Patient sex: M
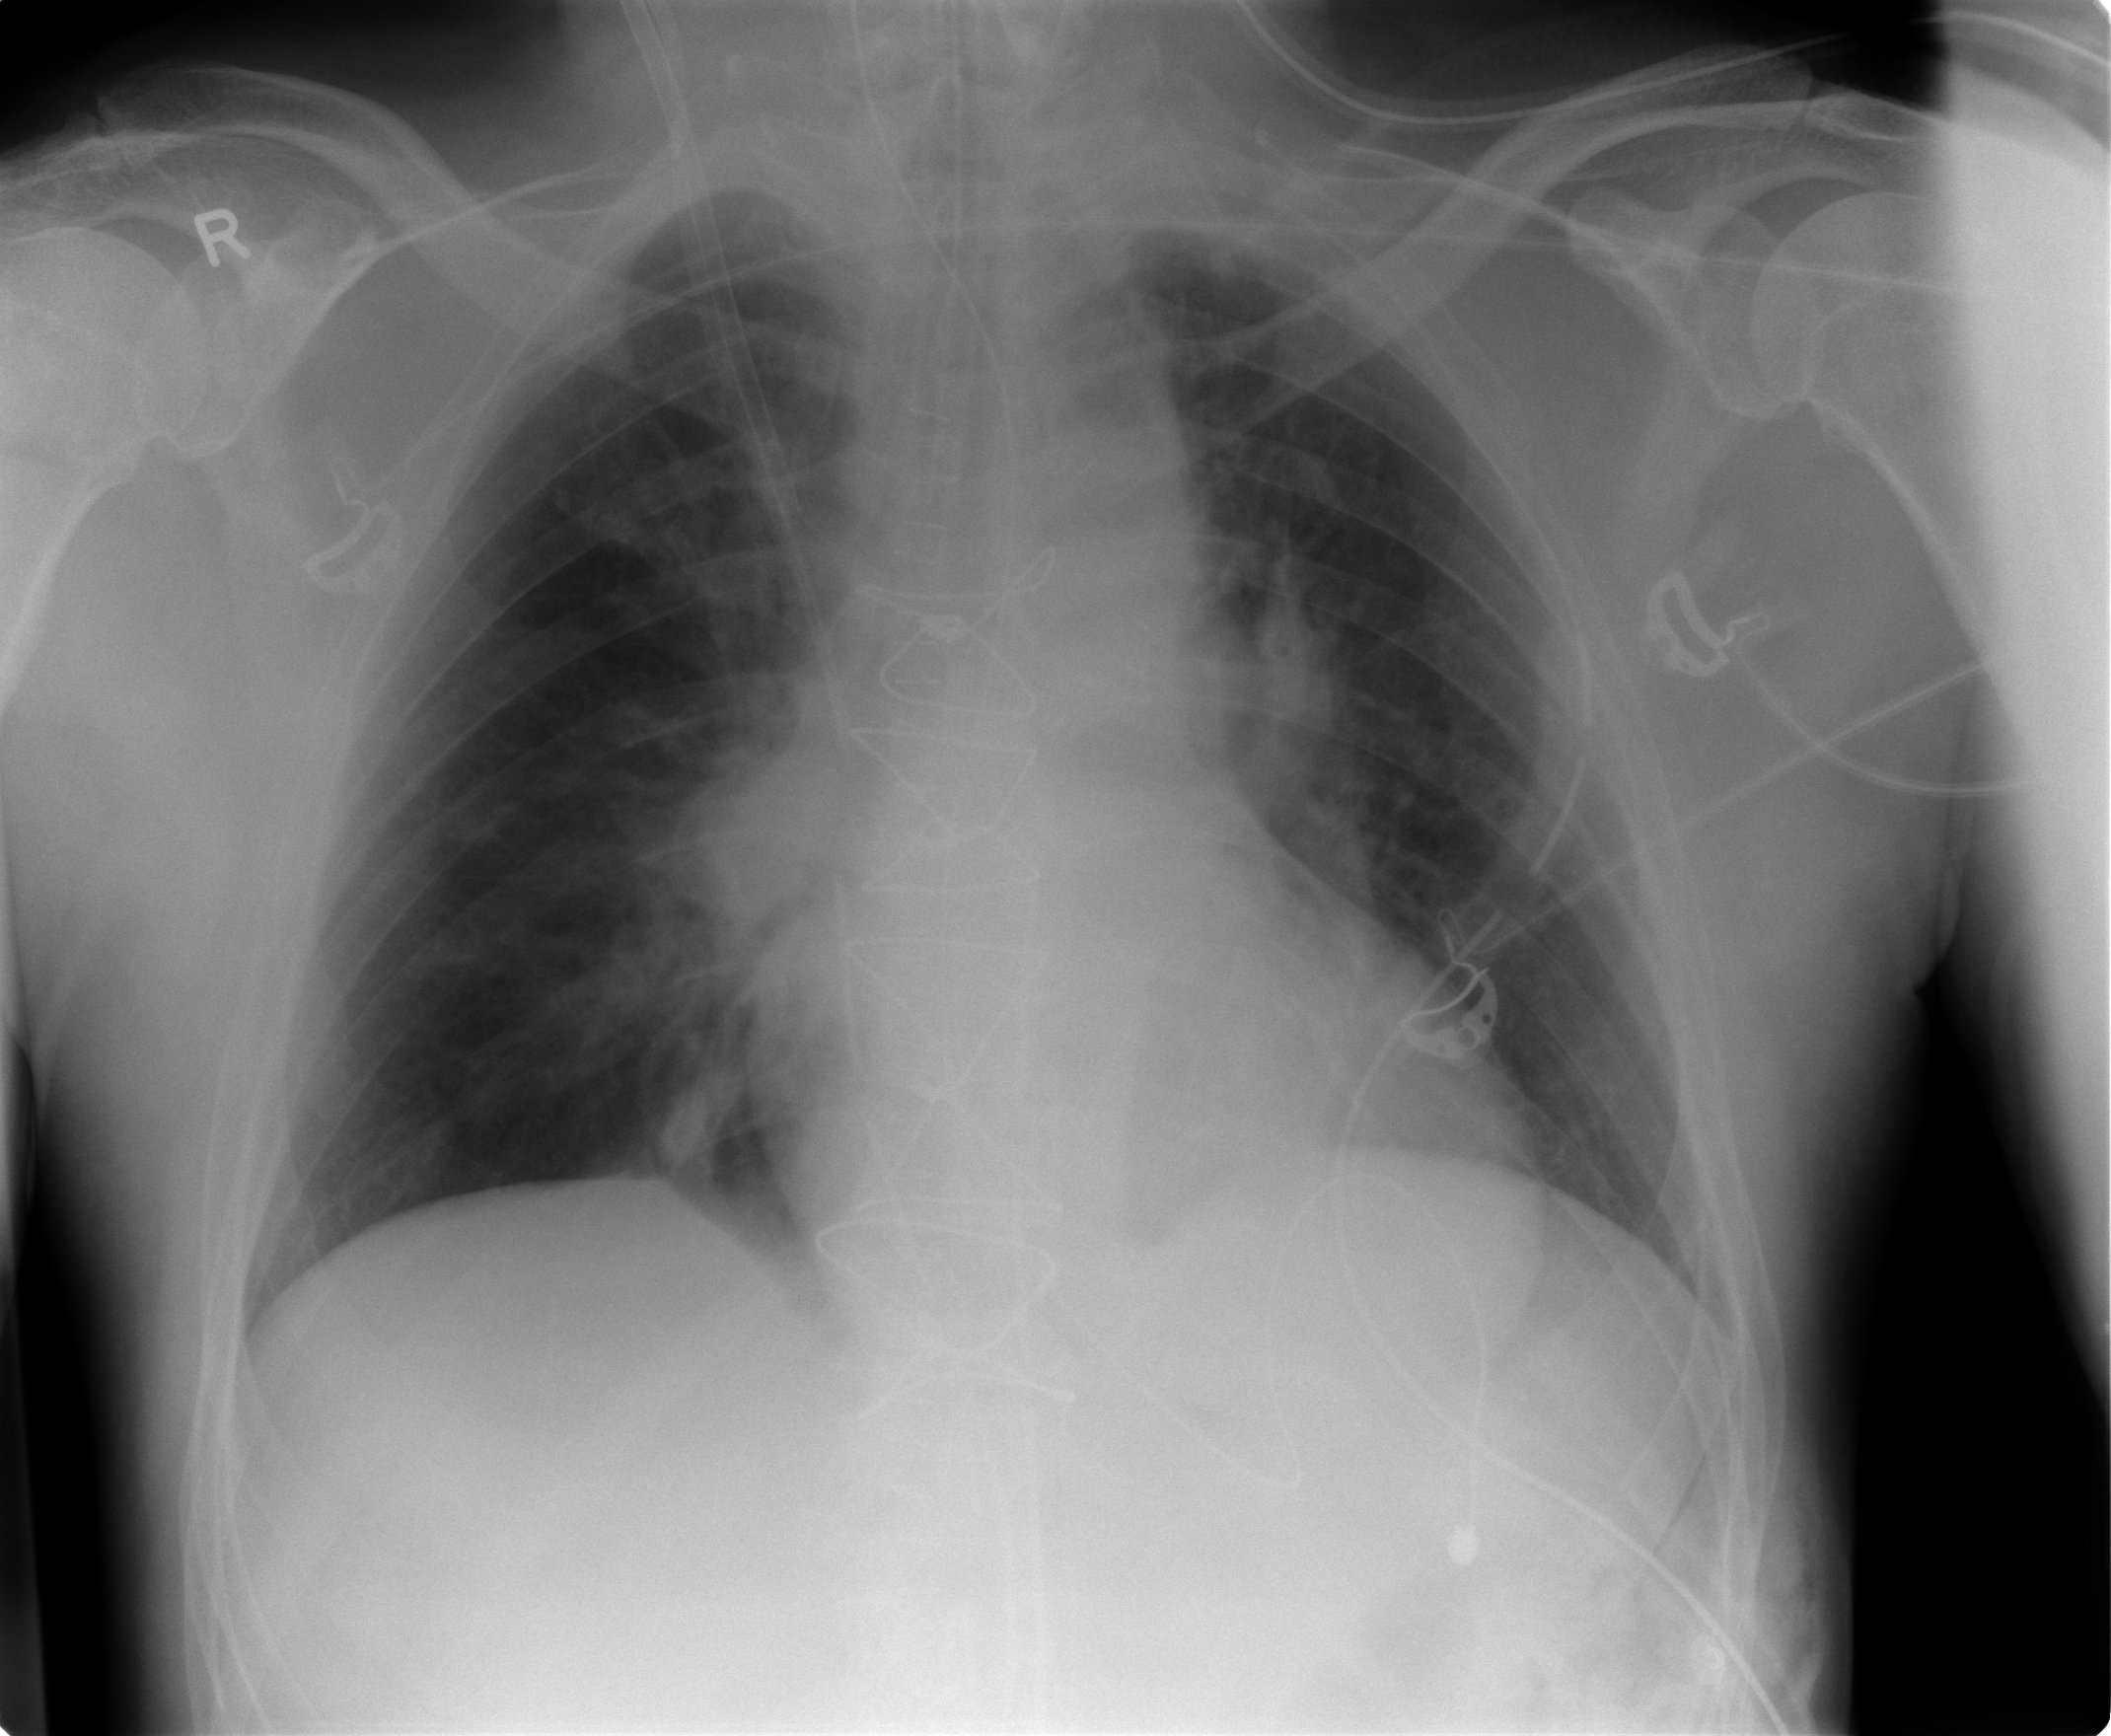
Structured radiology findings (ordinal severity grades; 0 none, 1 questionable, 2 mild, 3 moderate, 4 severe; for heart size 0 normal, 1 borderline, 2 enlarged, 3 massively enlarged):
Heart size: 0
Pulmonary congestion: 2
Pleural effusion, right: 0
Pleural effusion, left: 0
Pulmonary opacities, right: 1
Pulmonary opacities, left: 0
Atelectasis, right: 2
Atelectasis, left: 0